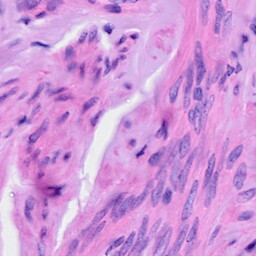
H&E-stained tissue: Ovarian